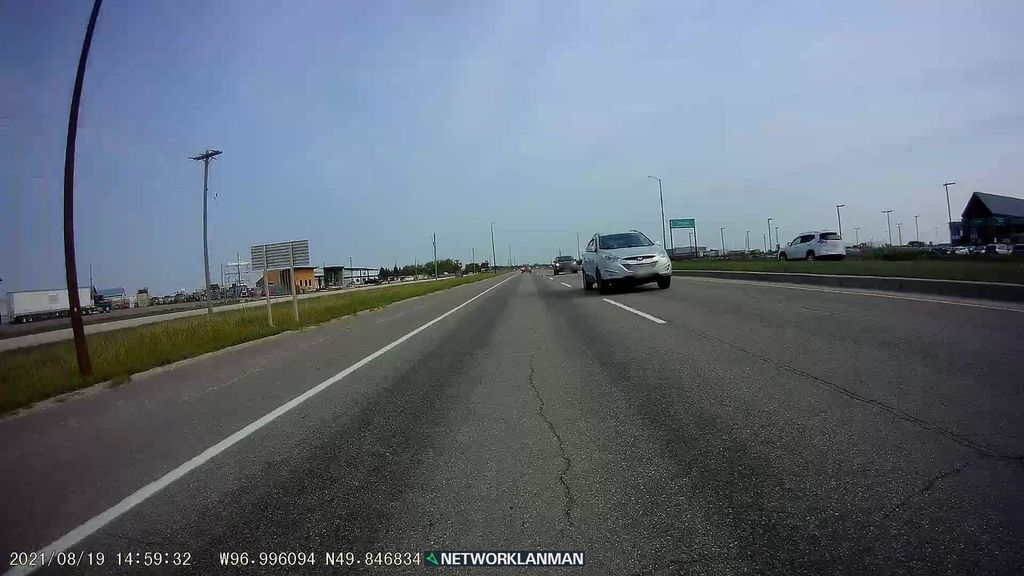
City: winnipeg